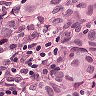
Metastatic tissue present: yes